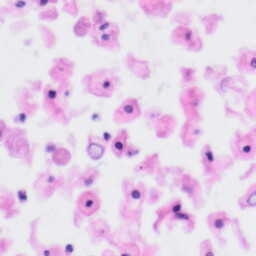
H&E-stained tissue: Tonsil